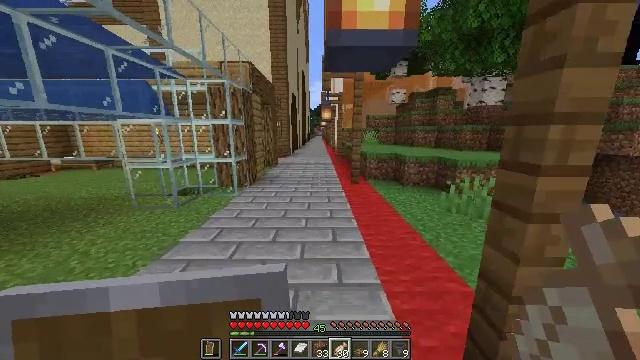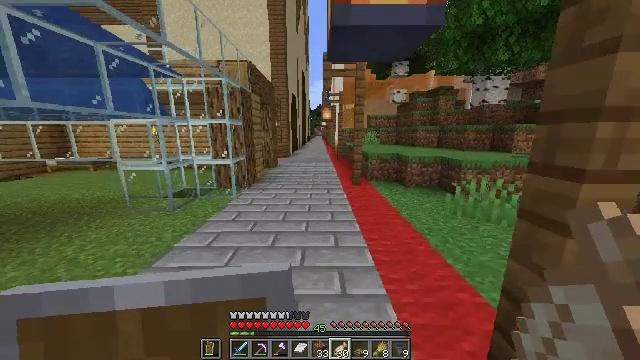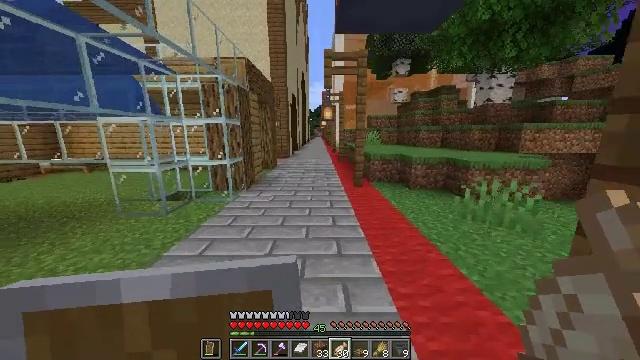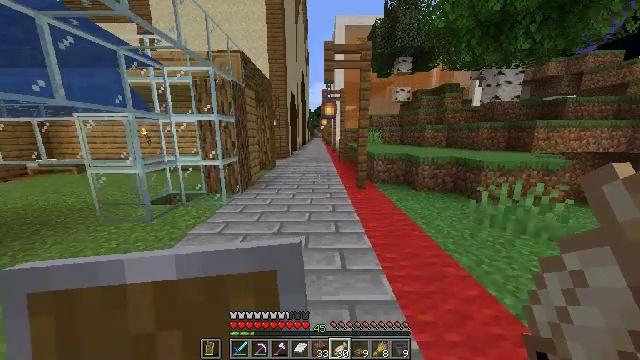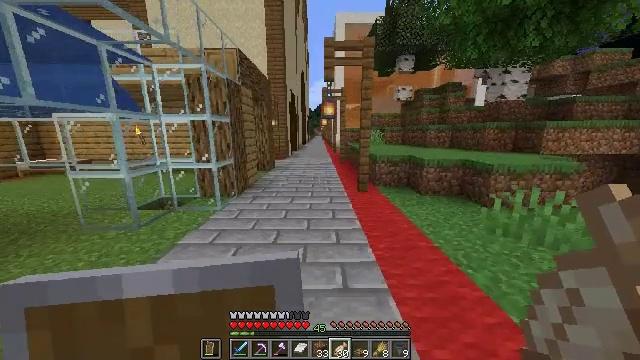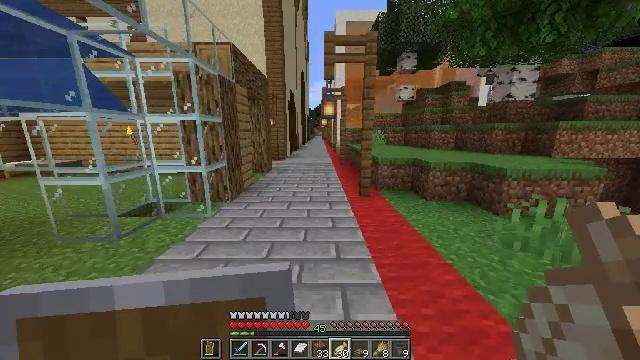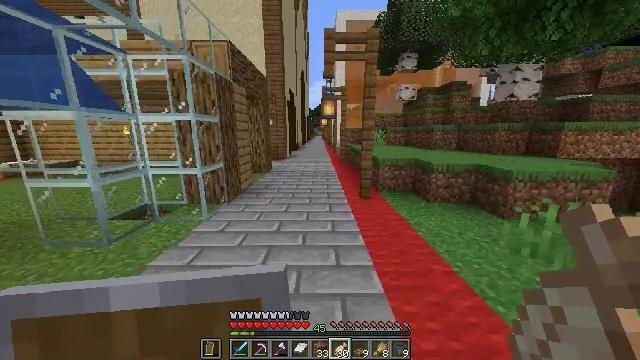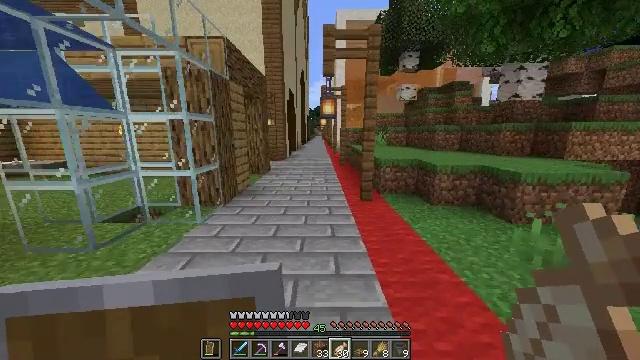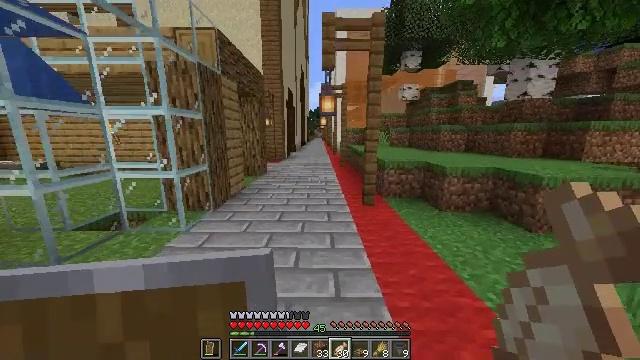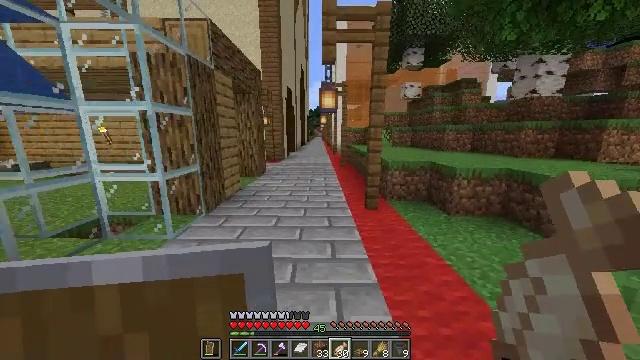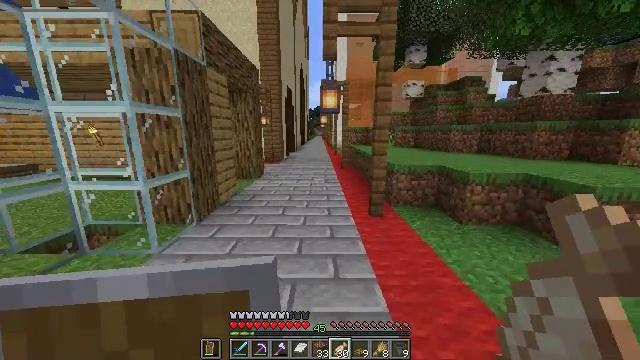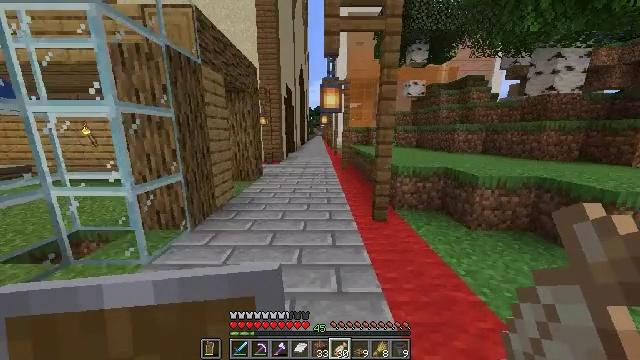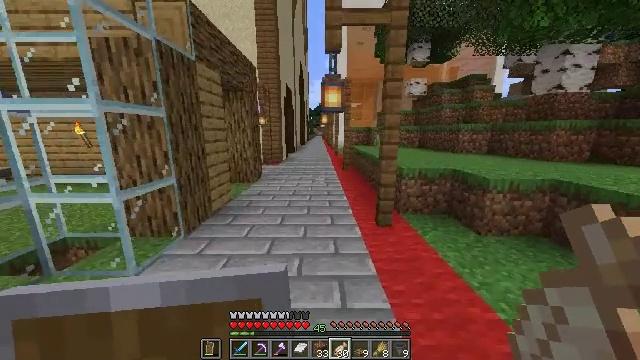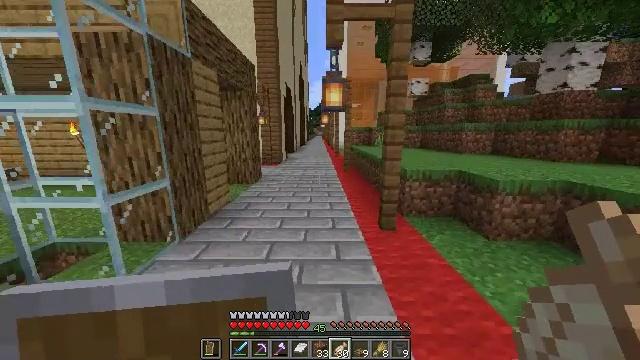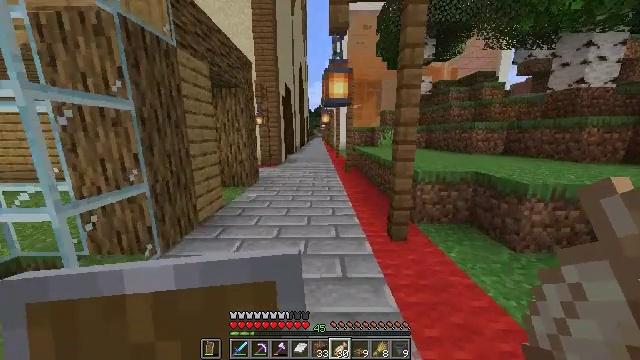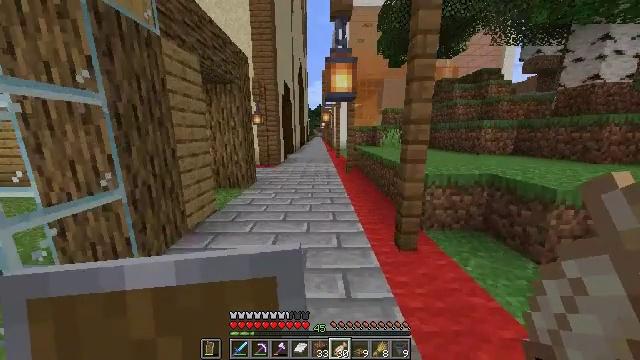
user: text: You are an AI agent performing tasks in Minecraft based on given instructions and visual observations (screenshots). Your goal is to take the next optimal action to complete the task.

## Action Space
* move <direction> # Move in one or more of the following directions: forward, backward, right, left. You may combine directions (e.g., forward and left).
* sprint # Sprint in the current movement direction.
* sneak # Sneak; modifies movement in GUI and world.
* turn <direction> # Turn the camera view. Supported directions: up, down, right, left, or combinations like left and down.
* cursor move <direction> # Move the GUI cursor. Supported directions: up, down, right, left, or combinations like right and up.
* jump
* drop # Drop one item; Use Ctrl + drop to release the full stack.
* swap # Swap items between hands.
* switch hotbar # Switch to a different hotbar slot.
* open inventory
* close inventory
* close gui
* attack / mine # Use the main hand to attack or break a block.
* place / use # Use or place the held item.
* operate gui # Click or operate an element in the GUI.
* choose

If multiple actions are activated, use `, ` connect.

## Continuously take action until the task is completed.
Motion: motion action
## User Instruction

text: Remove a bucket from the inventory.
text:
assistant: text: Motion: move forward
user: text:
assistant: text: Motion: move forward
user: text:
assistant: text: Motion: move forward
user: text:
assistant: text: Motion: move forward
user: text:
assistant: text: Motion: move forward
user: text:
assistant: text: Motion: move forward
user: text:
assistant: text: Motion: move forward
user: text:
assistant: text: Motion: move forward
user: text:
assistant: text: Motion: move forward
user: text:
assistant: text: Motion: move forward
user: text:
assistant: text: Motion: move forward
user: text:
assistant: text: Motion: move forward
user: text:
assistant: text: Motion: move forward
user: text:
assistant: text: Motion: move forward
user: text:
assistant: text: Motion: move forward
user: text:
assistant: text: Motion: move forward
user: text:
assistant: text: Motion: move forward
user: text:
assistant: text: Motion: move forward
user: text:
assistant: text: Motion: move forward
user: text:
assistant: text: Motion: move forward
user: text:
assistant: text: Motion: move forward
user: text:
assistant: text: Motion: move forward
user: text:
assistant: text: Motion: move forward, turn left and up
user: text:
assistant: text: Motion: move forward, turn up
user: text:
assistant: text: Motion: move forward
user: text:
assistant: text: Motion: move forward
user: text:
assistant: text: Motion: move forward
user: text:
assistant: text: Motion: move forward
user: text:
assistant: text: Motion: move forward
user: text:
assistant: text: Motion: move forward